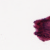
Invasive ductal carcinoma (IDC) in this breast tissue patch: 0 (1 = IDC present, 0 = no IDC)